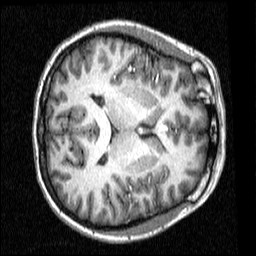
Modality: T1w
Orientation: axial